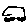
Label: car